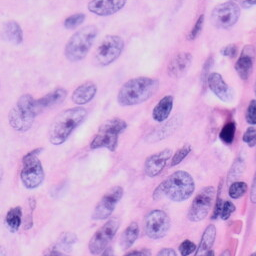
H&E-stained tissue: Skin